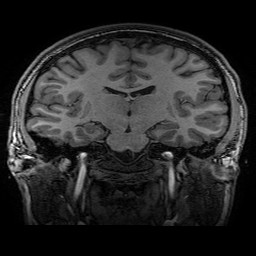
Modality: T1w
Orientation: sagittal
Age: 19
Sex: male
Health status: healthy